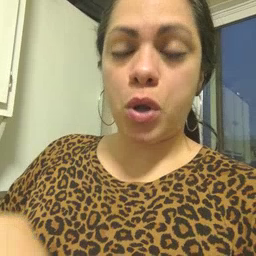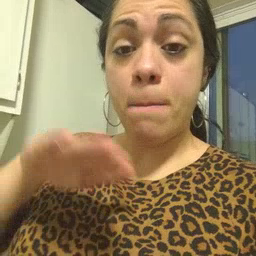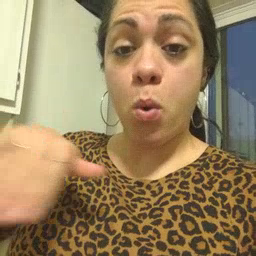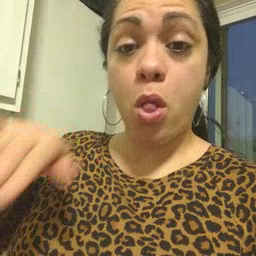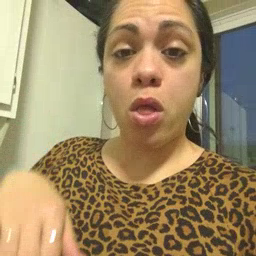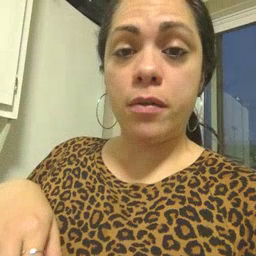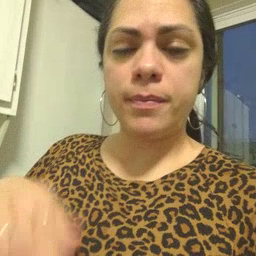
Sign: pool